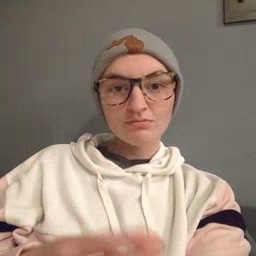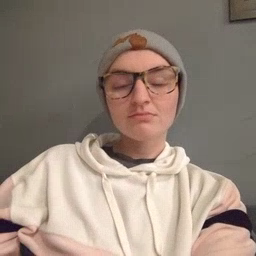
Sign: fall